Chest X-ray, PA view. Patient: 53 years old, sex M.
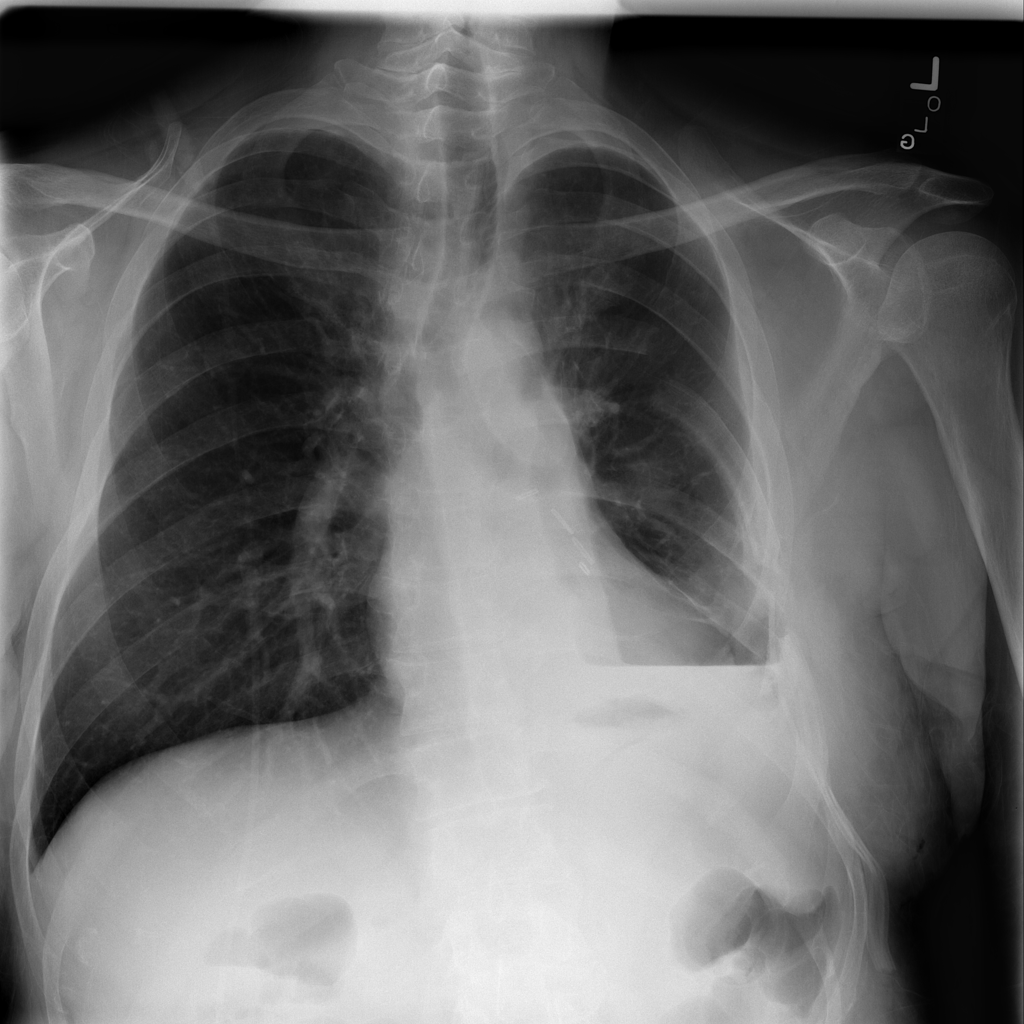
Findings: No Finding